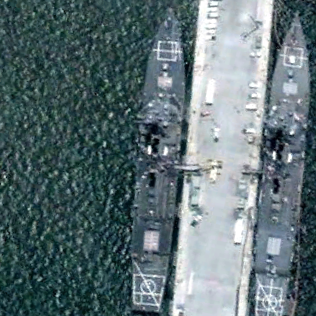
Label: destroyer